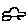
Label: car